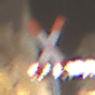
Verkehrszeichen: Andreaskreuz
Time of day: Night
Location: Outdoor (Urban)
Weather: Overcast
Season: Winter
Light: Artificial